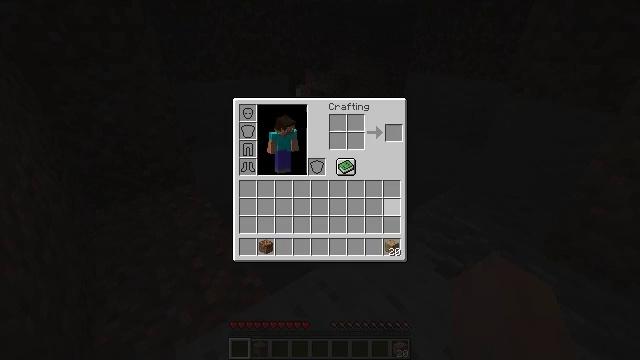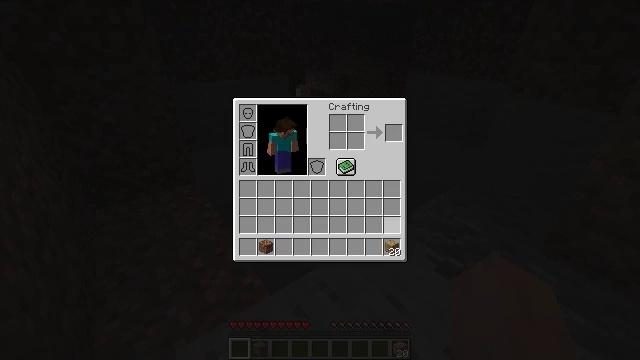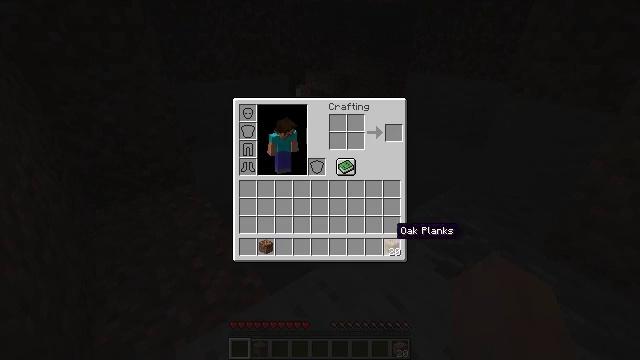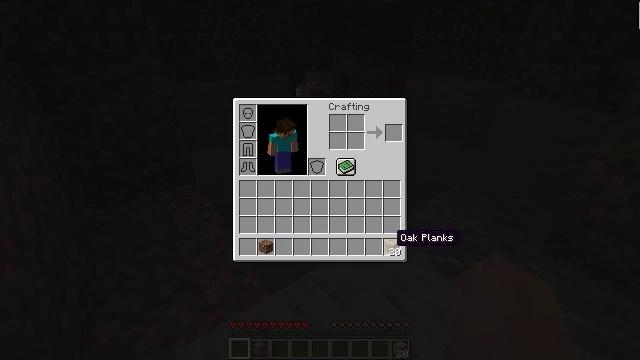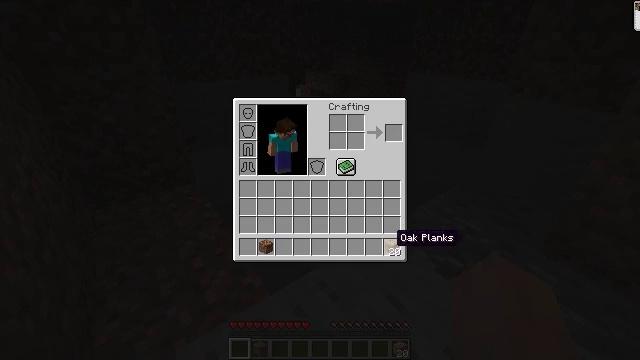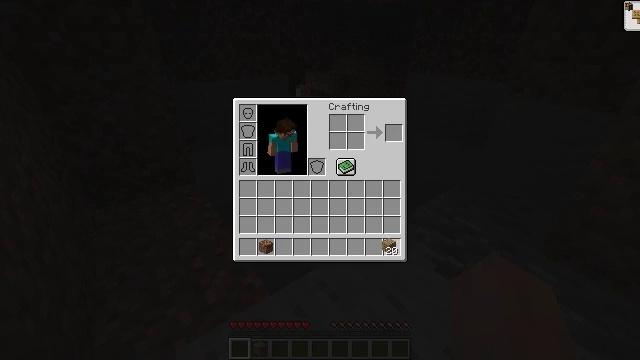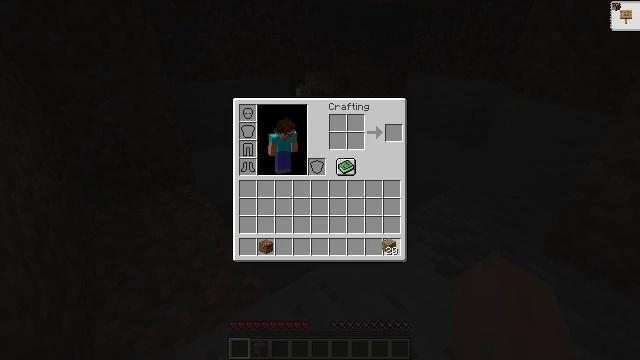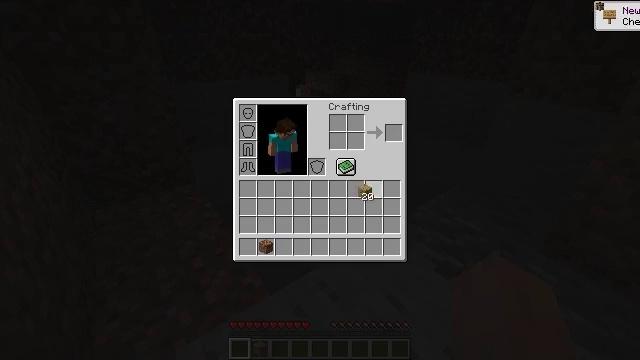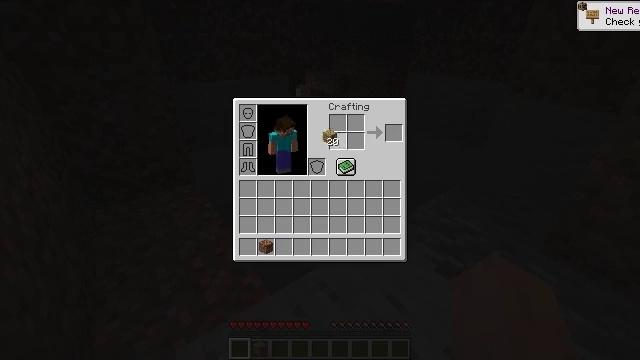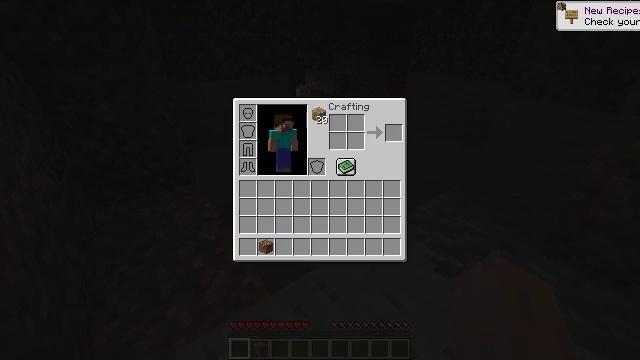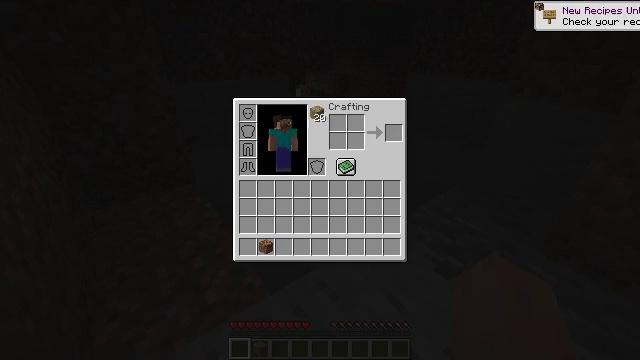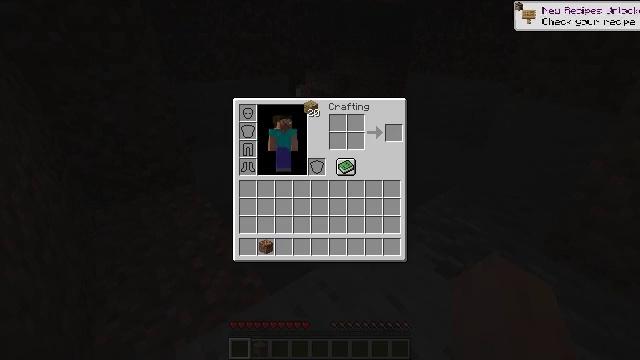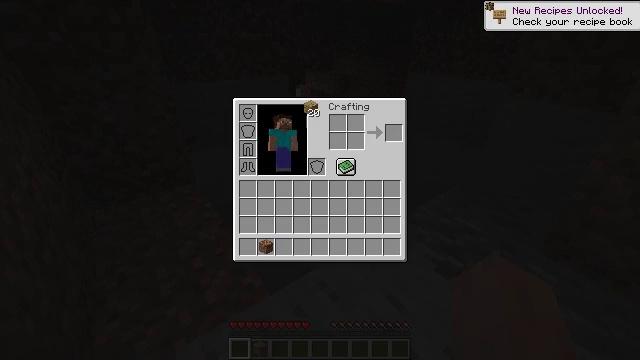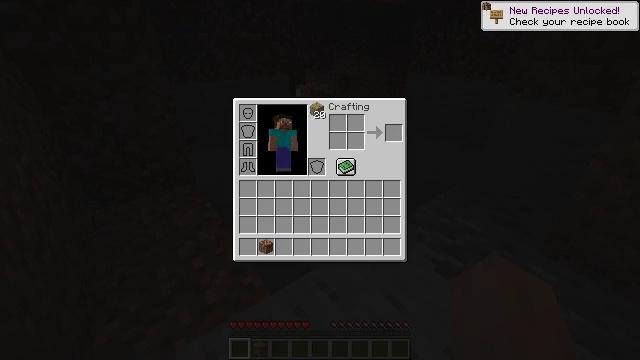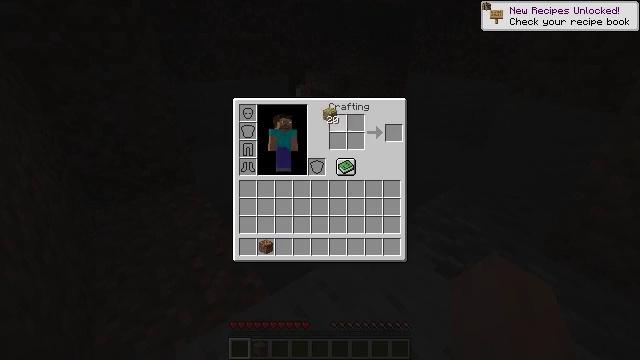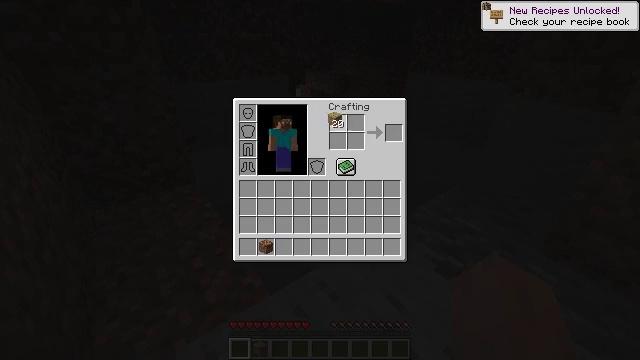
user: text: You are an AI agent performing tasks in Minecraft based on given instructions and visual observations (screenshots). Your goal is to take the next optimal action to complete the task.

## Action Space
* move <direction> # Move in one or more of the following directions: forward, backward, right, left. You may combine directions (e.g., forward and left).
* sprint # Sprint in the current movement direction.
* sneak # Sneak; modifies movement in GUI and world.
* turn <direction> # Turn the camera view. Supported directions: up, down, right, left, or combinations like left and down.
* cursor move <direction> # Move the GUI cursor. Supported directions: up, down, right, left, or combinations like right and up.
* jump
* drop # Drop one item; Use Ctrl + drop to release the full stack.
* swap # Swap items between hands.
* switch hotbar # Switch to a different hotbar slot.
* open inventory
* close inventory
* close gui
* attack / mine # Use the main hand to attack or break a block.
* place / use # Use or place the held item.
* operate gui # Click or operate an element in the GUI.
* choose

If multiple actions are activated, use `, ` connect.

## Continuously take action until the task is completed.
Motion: motion action
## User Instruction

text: Open inventory and craft the crafting table with planks.
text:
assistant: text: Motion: cursor move down, open gui
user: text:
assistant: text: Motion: no_op
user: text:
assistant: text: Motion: cursor move down
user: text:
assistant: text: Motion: no_op
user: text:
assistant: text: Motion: operate gui
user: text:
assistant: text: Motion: operate gui
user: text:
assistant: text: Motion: cursor move left and up
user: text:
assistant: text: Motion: cursor move left and up
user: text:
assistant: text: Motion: cursor move left and up
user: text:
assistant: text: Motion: no_op
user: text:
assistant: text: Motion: no_op
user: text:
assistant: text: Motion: no_op
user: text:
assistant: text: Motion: no_op
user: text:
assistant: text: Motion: cursor move right
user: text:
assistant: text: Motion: no_op
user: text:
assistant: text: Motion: no_op
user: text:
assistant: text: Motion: no_op
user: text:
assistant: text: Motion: no_op
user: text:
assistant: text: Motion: no_op
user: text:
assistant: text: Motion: choose
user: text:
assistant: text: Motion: choose
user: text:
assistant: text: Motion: choose
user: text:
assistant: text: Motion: choose
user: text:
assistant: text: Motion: cursor move right, choose
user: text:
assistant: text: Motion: cursor move right, choose
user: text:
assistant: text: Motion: choose
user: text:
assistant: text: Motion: choose
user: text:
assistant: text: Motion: choose
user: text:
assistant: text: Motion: choose
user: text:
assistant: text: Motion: choose